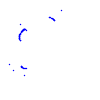
Particle: proton